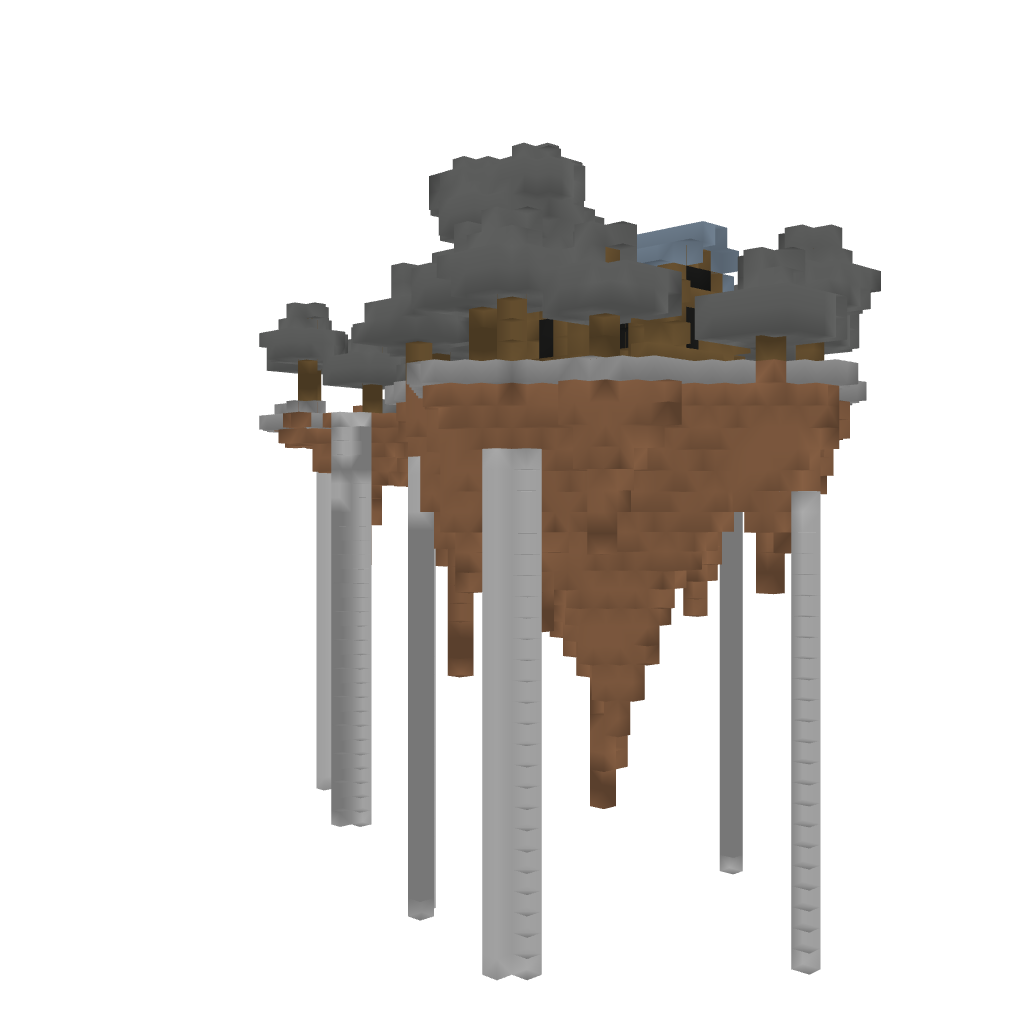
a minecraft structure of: Sky Islands